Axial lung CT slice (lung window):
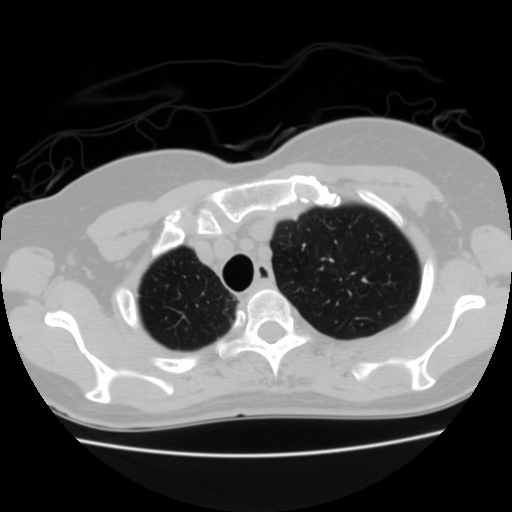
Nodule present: no